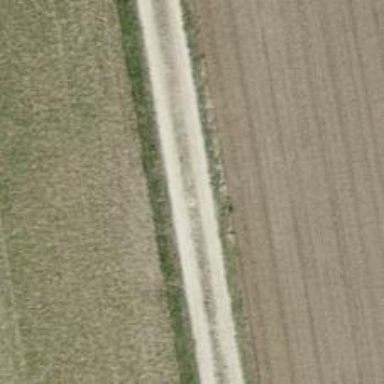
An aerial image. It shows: Track with compacted grade 2 surface.